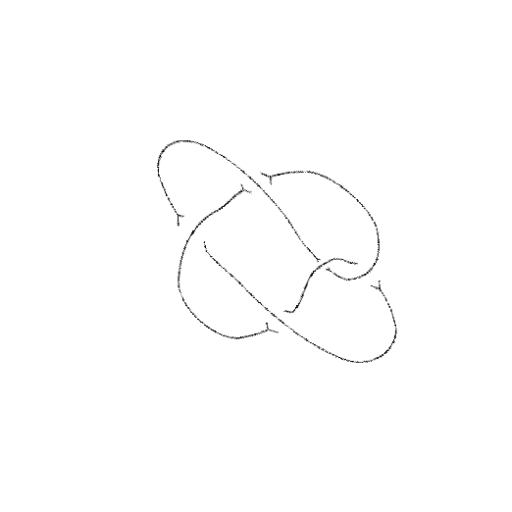
Crossing number: 5